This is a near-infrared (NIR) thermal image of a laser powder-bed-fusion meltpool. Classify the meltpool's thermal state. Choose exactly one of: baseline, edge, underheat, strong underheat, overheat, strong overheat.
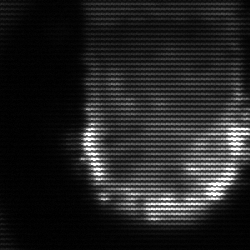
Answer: baseline